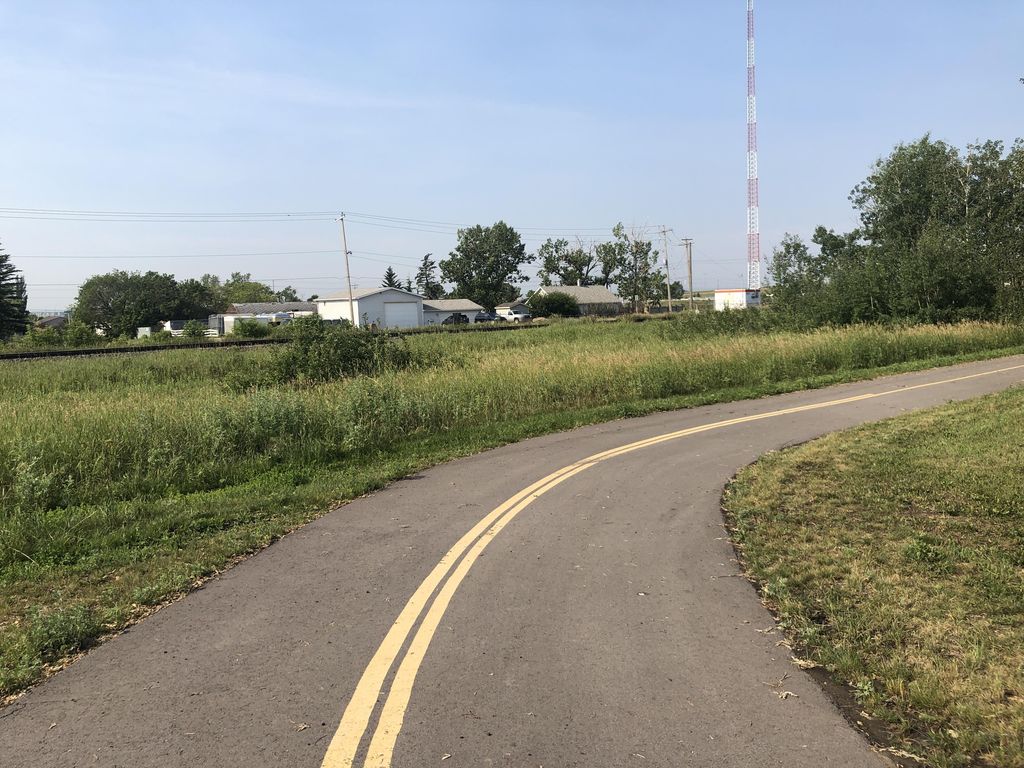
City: calgary